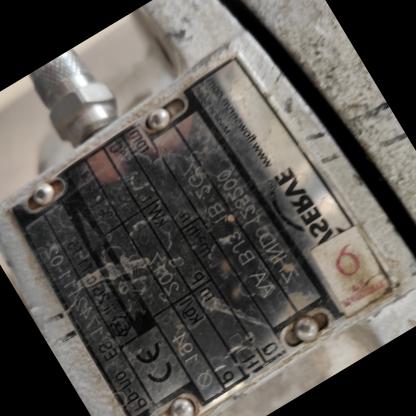
Klasa: tabliczka-znamionowa